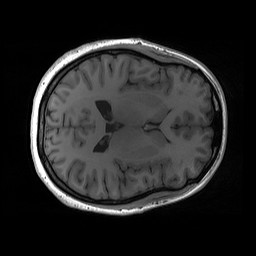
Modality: T1w
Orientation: axial